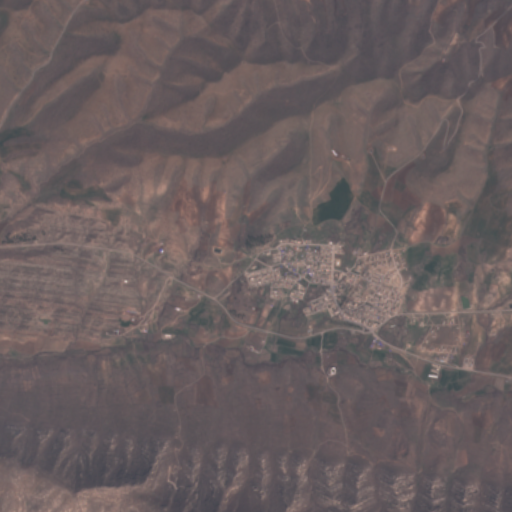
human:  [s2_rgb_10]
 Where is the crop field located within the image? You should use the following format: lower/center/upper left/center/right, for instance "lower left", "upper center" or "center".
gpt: The crop field is located in the lower right of the image.
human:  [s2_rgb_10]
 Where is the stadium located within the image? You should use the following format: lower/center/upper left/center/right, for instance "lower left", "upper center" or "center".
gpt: The stadium is located in the lower center of the image.
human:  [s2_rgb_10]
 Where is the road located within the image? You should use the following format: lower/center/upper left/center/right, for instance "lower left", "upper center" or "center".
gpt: There is no road in the image.